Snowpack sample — Buffalo Mountain, Silverthorne, Colorado, USA (2/22/26, 2:02 PM MST)
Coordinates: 39.622, -106.113
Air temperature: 33 °F
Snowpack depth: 63 cm
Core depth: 30 cm
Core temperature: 24.8 °F
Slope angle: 11°, slope face: 116°
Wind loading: low
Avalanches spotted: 0
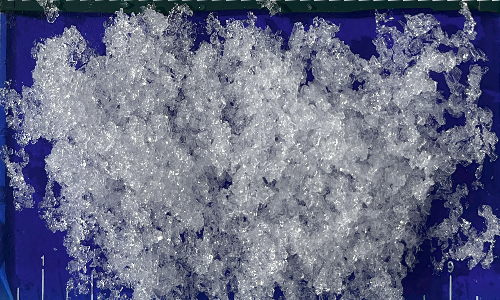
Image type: core
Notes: In a firebreak similar to site 1, minimal wind loading with no spotted avalanches (not many faces in view though)